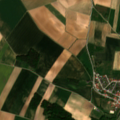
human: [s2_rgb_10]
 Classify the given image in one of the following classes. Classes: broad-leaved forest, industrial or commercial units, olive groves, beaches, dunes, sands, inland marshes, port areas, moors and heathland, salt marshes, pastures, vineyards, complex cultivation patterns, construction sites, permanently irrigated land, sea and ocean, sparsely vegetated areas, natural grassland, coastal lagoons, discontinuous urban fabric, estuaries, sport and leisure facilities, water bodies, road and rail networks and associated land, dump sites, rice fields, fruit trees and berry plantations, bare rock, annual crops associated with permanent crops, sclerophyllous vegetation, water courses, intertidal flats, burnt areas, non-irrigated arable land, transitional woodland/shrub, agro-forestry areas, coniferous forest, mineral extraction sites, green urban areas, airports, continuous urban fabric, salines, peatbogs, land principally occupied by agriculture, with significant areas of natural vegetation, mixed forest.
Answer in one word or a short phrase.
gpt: discontinuous urban fabric, non-irrigated arable land, broad-leaved forest